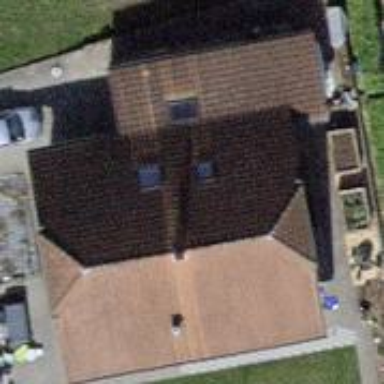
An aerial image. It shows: Simple house.